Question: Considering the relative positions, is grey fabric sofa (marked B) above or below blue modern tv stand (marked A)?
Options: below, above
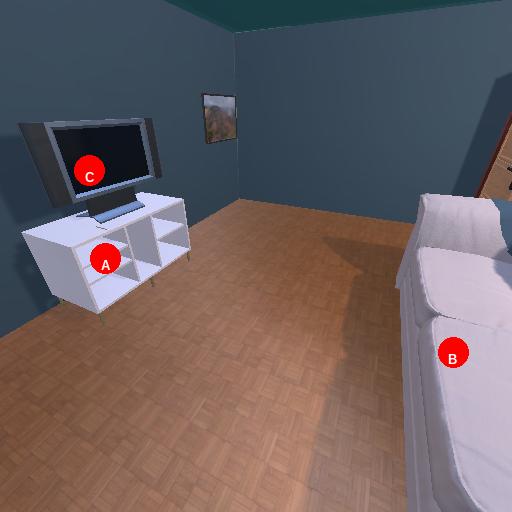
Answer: below